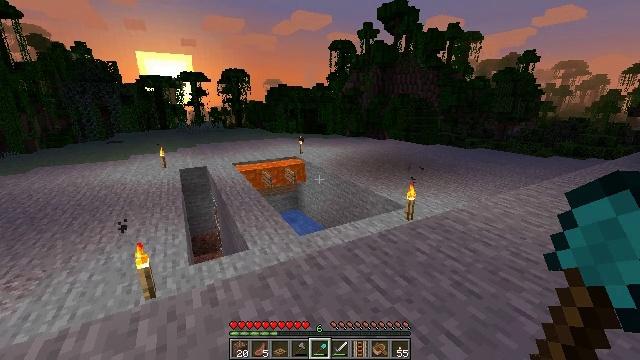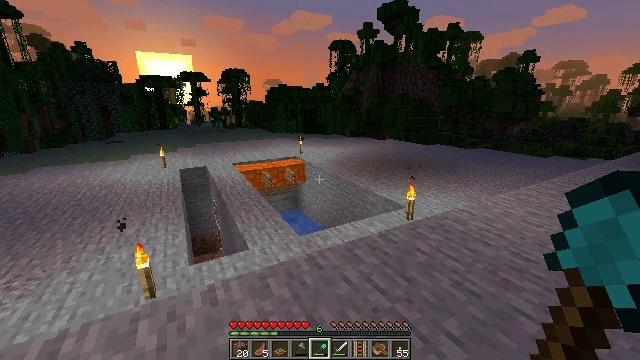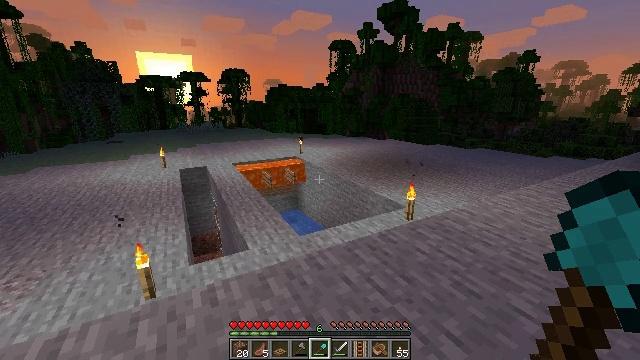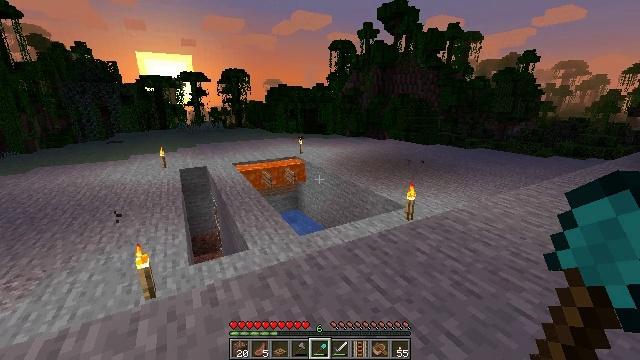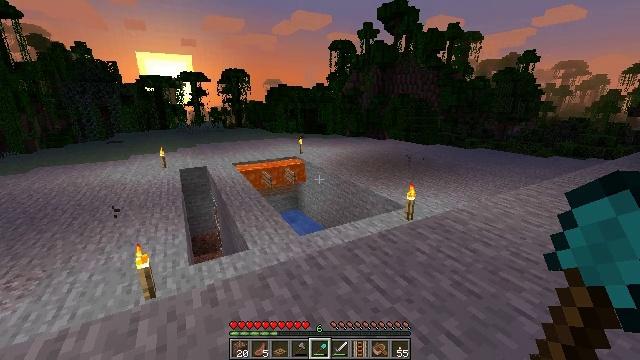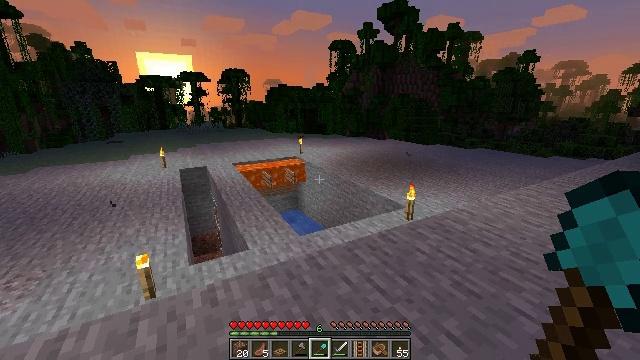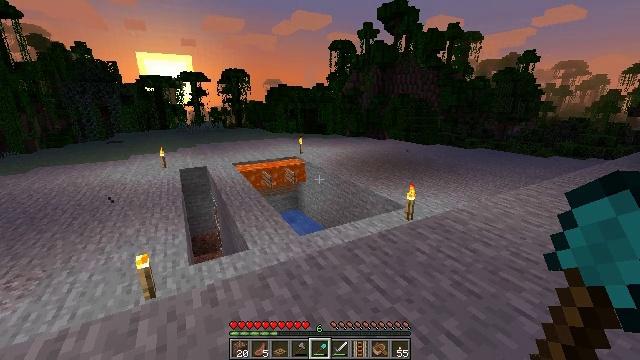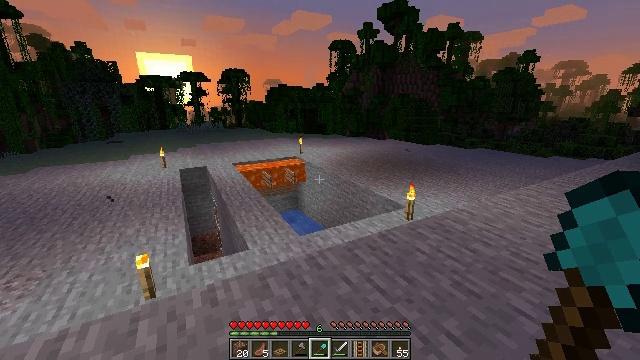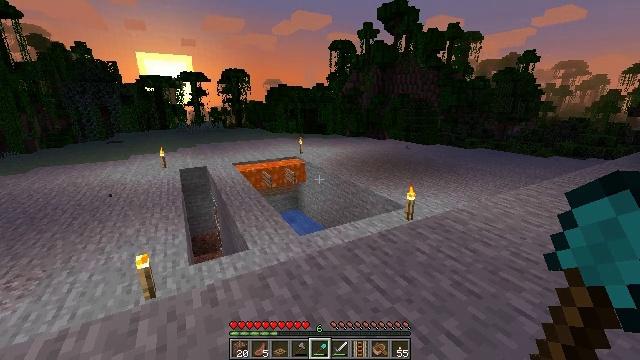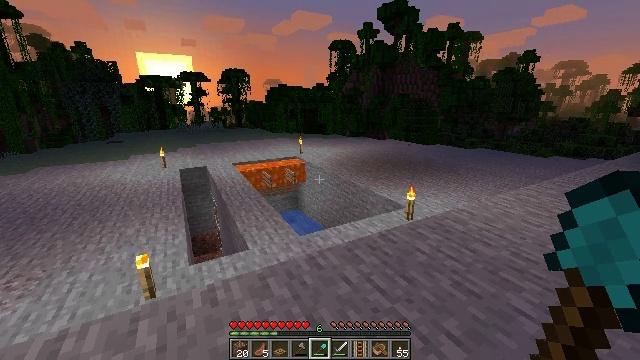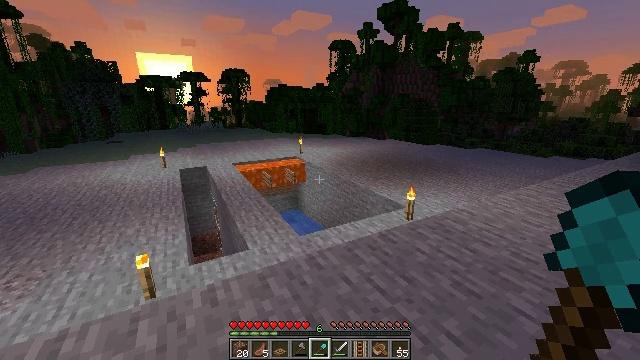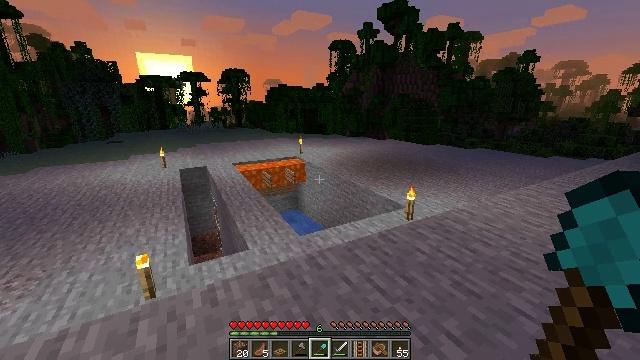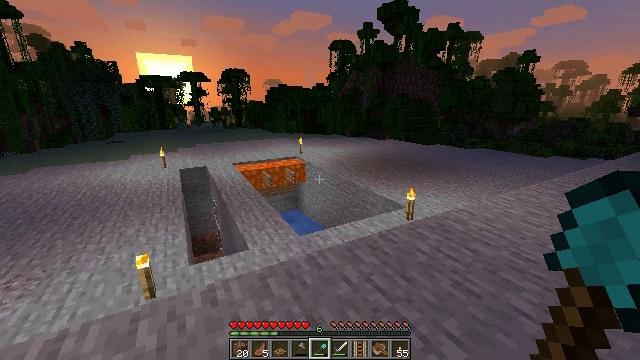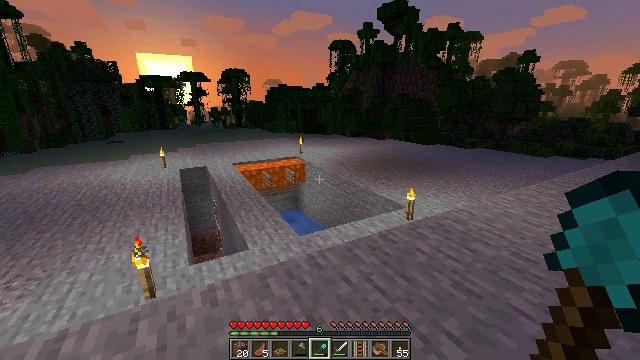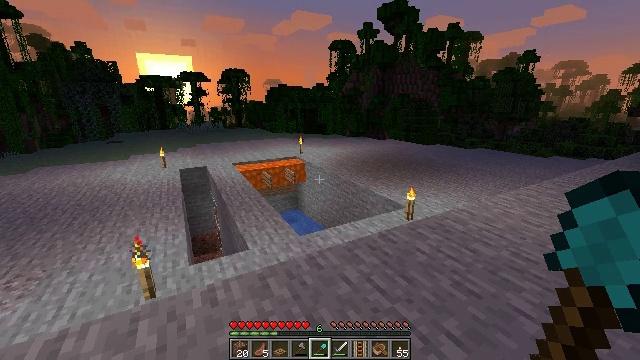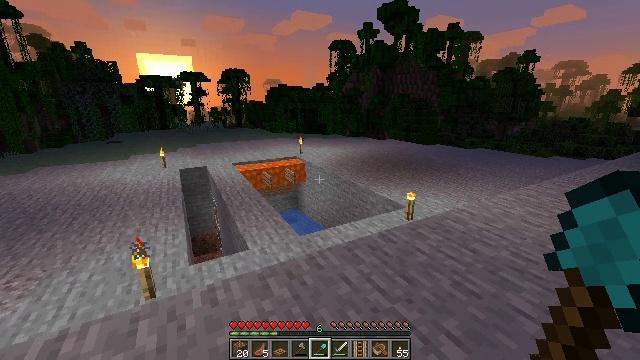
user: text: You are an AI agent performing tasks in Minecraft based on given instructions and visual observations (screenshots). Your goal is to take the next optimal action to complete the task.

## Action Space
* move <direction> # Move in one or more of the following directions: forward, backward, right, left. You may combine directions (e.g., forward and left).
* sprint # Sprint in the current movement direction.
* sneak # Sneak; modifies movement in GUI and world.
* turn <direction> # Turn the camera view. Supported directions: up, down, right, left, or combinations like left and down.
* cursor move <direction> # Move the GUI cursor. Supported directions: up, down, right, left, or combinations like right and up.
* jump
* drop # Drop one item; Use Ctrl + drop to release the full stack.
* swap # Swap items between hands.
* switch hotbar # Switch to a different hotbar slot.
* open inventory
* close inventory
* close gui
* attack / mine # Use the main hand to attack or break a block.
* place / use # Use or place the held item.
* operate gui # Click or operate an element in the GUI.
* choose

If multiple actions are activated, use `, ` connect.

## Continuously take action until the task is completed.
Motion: motion action
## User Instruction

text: Harvest the poppy flower.
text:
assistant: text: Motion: no_op
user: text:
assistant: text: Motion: no_op
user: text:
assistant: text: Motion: no_op
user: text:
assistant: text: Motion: no_op
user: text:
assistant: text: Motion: no_op
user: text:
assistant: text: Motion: no_op
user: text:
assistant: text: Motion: no_op
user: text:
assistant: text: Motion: no_op
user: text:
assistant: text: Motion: no_op
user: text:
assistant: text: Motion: no_op
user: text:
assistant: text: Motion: no_op
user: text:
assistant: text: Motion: no_op
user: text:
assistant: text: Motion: no_op
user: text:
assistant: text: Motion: no_op
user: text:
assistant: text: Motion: no_op
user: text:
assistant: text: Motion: no_op
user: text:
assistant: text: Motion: no_op
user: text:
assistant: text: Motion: no_op
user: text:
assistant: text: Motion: no_op
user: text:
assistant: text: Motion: no_op
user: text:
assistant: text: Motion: no_op
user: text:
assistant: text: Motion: no_op
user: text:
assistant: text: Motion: no_op
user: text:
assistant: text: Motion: no_op
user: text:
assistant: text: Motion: no_op
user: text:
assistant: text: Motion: no_op
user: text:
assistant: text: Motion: no_op
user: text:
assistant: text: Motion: no_op
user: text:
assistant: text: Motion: no_op
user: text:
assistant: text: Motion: no_op